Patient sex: F
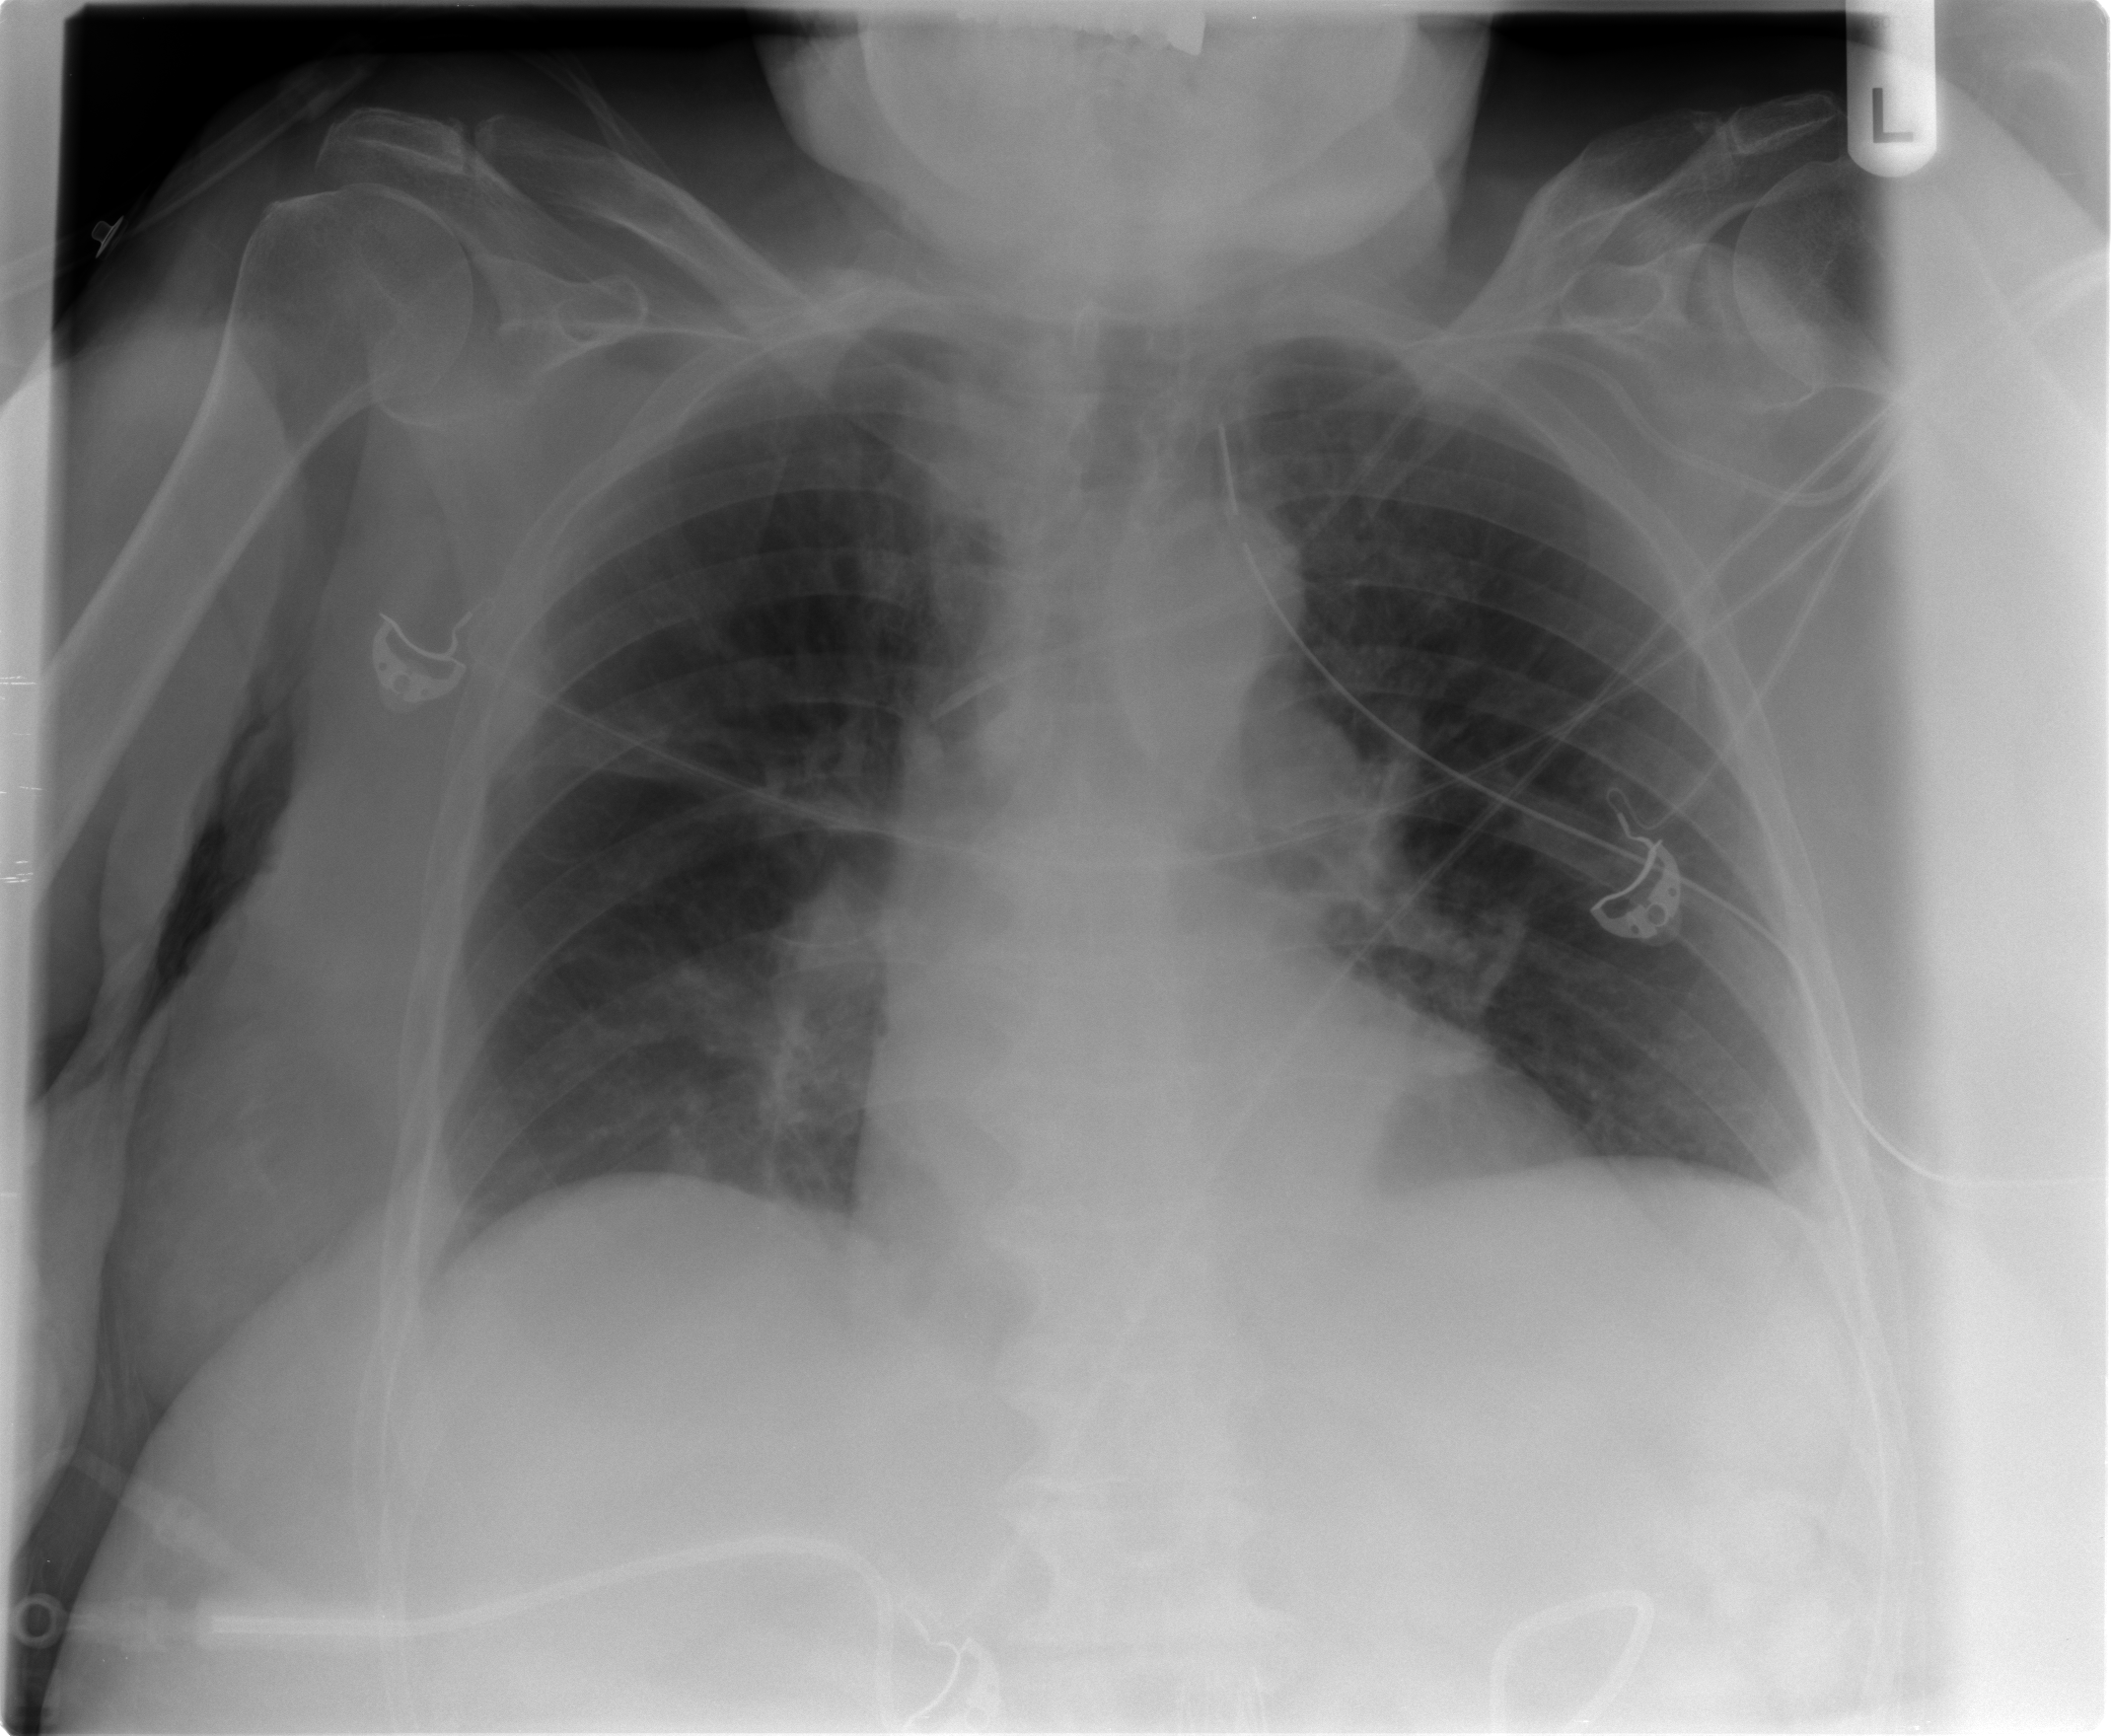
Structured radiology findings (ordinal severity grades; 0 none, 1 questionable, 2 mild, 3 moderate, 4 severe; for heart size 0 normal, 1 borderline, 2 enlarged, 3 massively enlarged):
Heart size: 0
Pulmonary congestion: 0
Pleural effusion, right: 0
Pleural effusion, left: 1
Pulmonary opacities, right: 0
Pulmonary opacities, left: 0
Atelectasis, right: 0
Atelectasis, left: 1